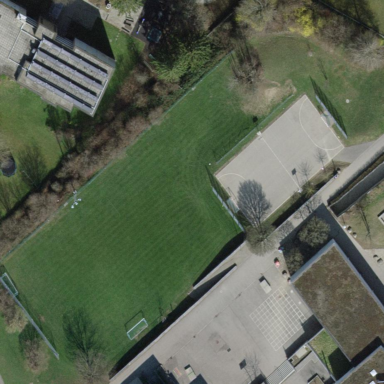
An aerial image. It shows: Multi-sport pitch for leisure activities.